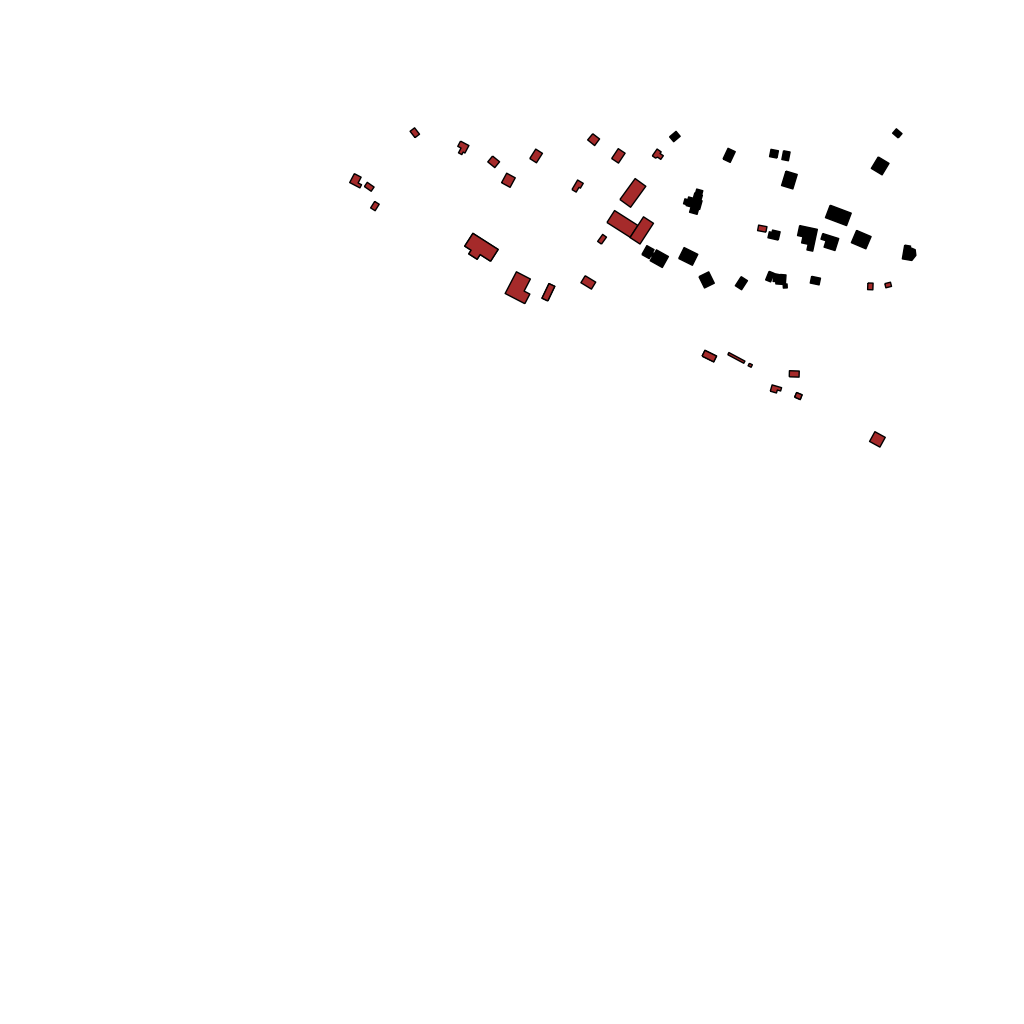
Tags: overhead vector_map, business, recreation, residential, individual_rise, low_rise, density_1, Building, Facility, 1.0 km²